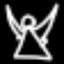
Label: angel